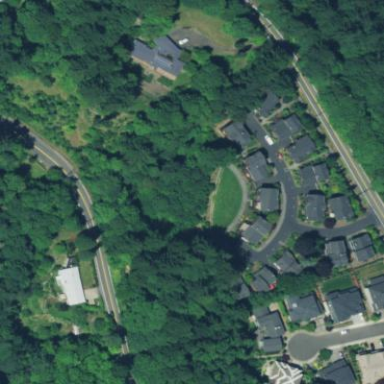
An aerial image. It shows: Residential area in rural setting.